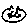
Label: cat